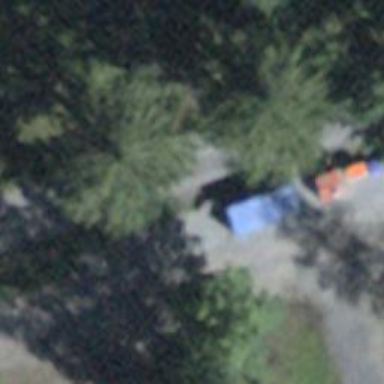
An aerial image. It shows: Recycling container at amenity designated for recycling.